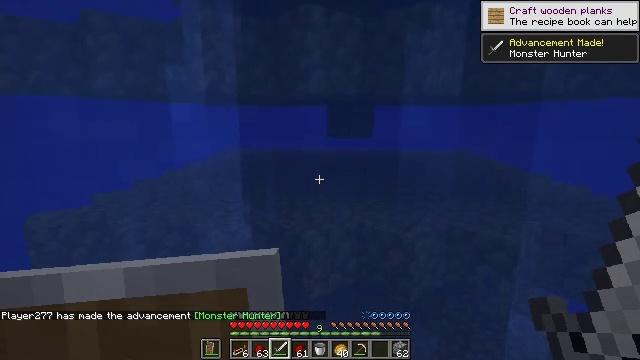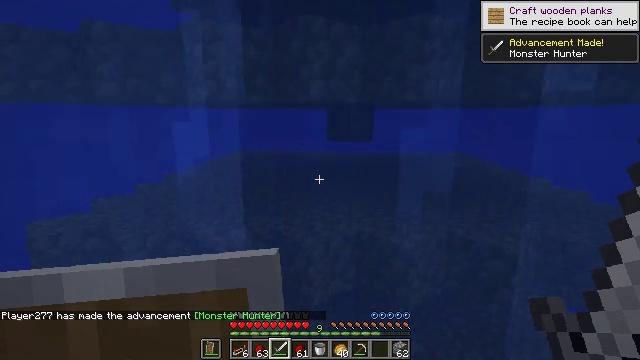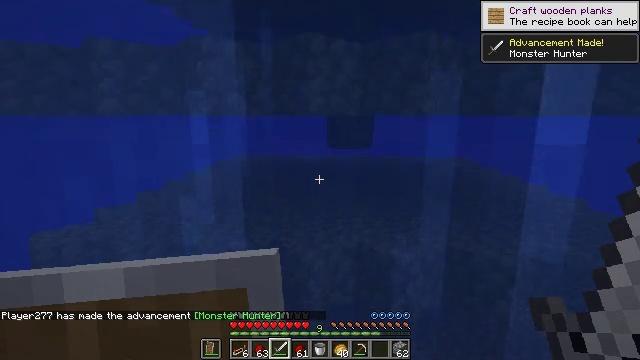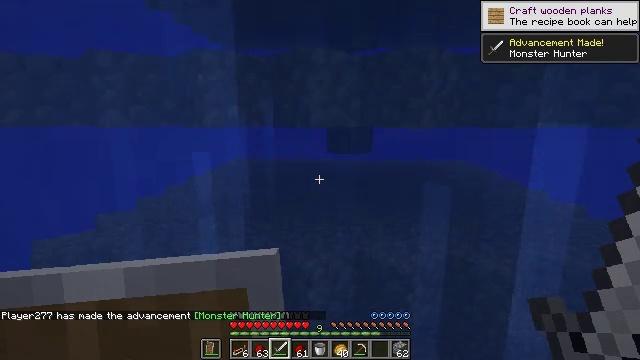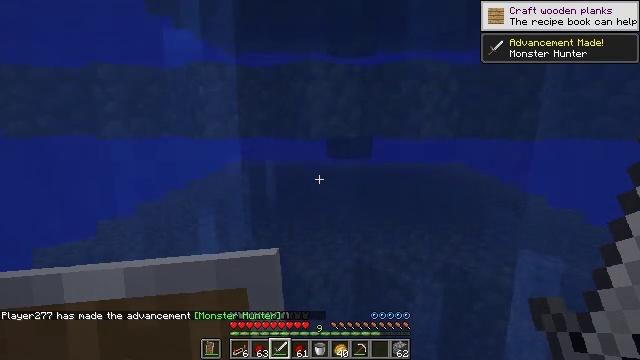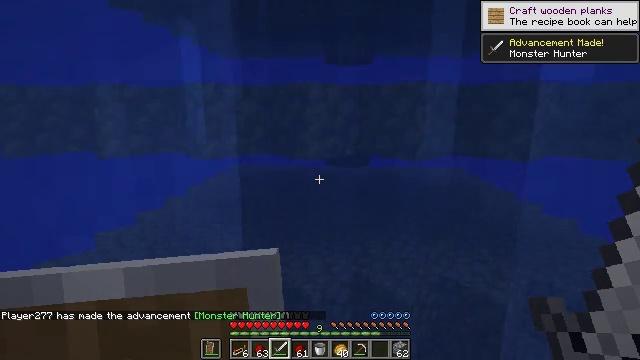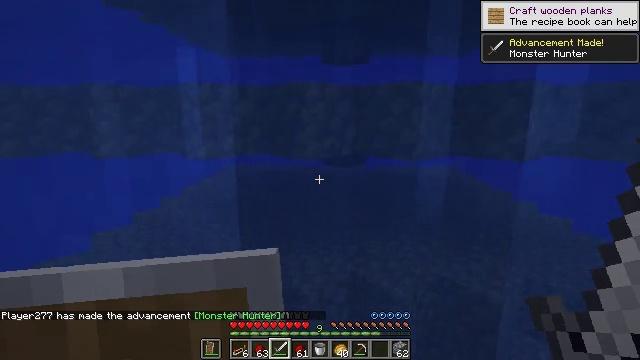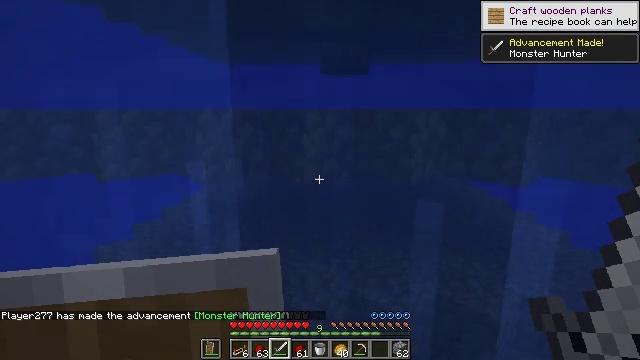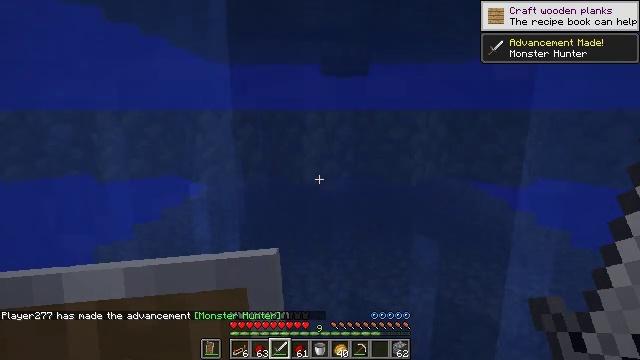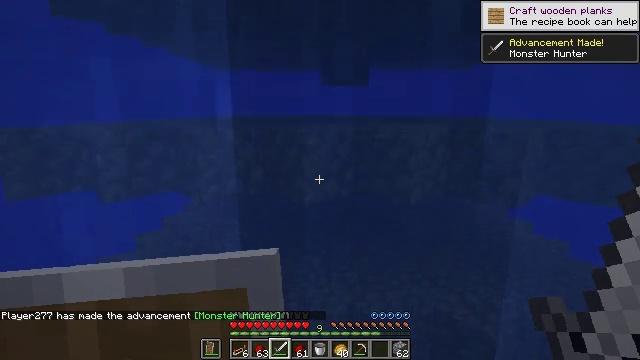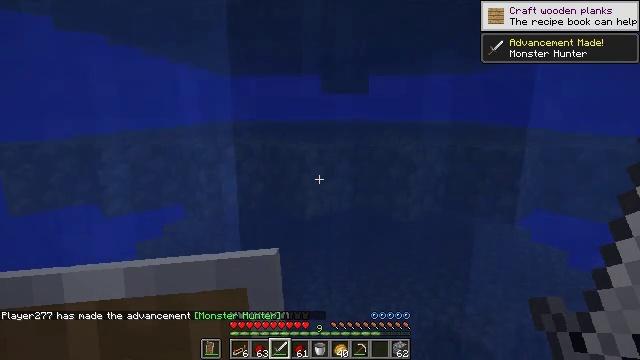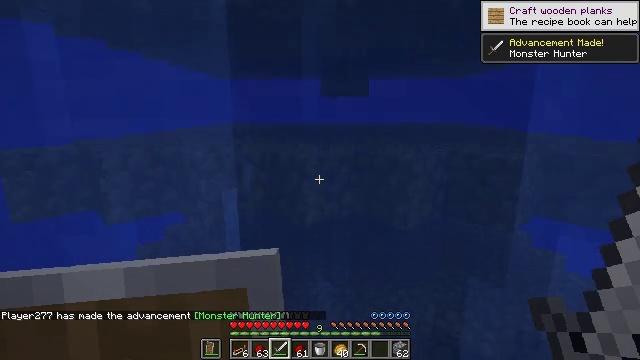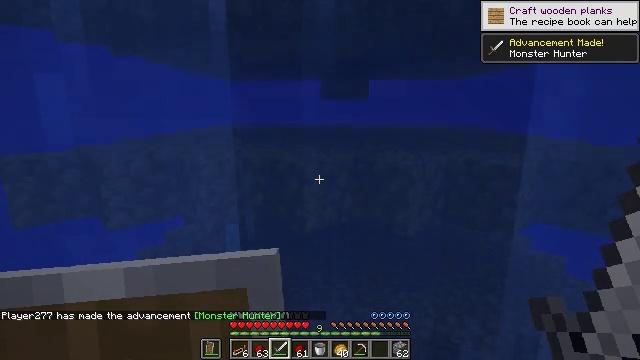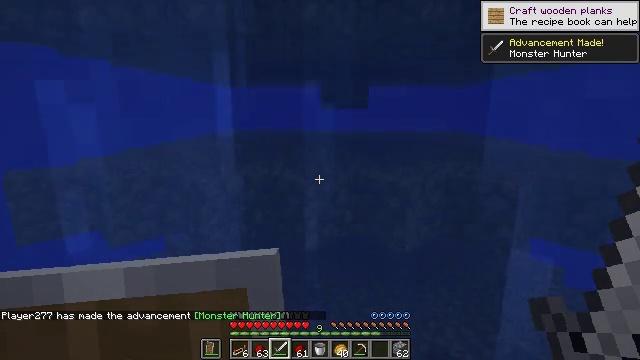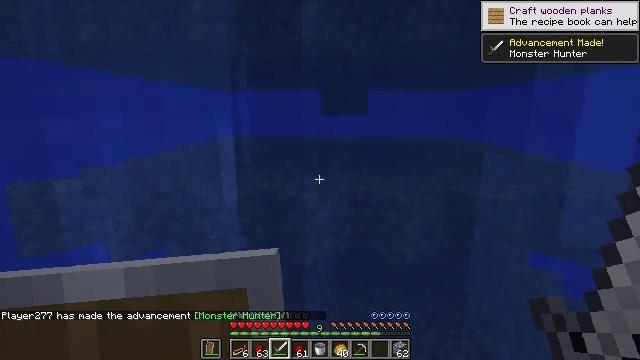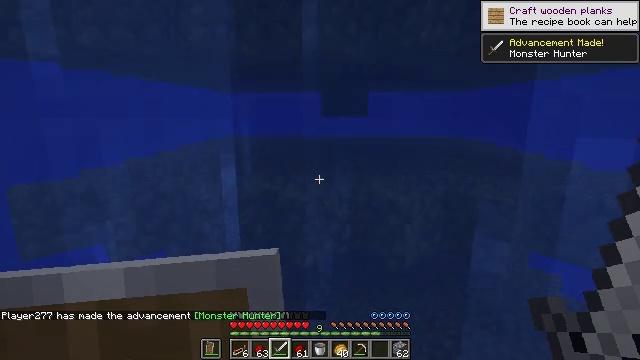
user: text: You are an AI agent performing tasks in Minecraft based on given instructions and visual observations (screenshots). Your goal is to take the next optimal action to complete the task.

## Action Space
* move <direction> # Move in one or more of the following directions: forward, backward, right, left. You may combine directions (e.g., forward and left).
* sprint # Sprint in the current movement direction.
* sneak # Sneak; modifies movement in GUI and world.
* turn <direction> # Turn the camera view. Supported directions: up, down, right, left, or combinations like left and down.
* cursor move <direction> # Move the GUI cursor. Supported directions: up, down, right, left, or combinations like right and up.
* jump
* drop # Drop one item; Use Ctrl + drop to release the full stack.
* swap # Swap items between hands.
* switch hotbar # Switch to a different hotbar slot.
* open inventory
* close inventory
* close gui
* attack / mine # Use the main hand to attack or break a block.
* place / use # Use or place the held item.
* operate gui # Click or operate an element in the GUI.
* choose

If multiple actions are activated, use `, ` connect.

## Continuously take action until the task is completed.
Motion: motion action
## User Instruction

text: Mine the comparator to reclaim it.
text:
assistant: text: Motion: jump
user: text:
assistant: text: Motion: jump
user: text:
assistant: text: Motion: jump
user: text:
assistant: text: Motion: jump
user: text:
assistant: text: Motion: jump
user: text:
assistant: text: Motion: jump
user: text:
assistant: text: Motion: jump
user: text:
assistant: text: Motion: jump
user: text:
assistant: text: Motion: jump
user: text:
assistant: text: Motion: jump
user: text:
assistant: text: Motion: jump
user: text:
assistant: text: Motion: jump
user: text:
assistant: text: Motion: jump
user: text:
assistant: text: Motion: jump
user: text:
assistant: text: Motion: jump
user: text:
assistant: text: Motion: jump
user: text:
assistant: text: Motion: jump
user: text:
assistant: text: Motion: jump
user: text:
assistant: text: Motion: jump
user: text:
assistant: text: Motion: jump
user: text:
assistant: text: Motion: jump
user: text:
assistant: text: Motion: jump
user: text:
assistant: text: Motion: jump
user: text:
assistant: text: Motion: jump
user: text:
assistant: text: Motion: jump
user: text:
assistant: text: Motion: jump
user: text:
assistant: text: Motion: jump
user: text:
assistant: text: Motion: jump
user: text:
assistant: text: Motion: jump
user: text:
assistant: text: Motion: jump